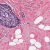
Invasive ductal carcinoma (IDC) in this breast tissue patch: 0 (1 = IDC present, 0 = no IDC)